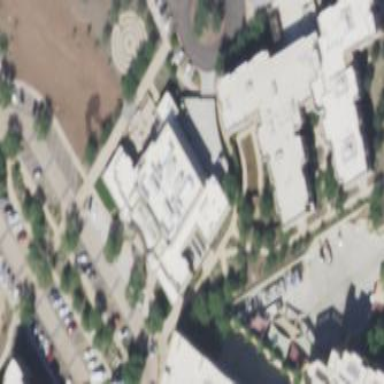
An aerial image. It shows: Conference center building.